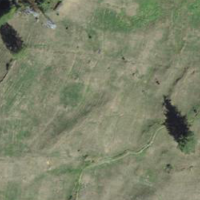
EUNIS habitat code: 26
Species observed at this site:
Lonicera caerulea